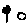
Label: flower